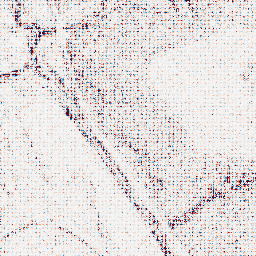
Category: wavelet
Decomposition family: wavelet_dwt
Decomposition parameters: wavelet: coif2
level: 1
Upsampling method: sinc_blackman
Upsampling parameters: scale: 8
kernel_size: 8
Upsampling scale: 8